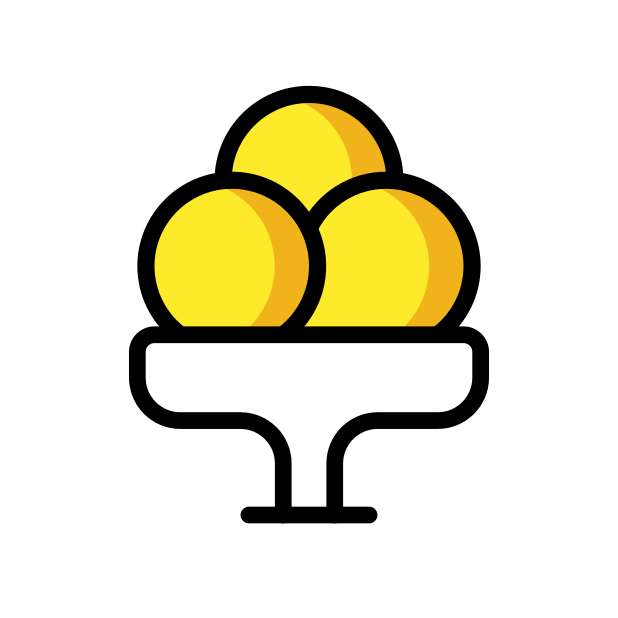
Emoji: 🍨
Name: ice cream
Unicode: 0x1f368